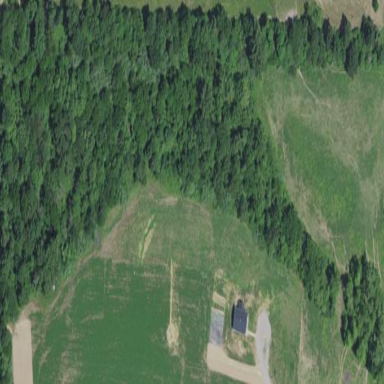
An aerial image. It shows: Beautiful woodland area.